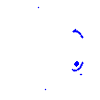
Particle: pion